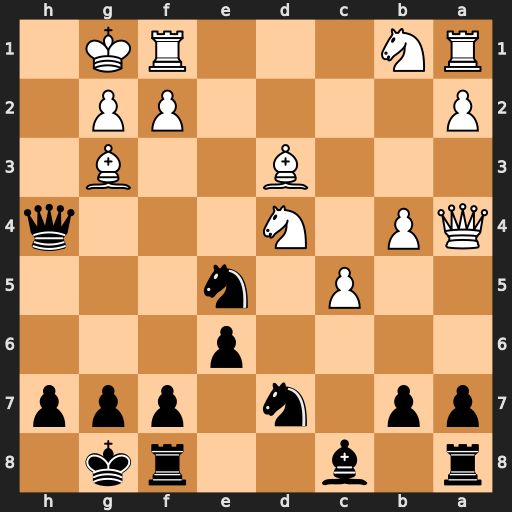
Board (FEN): r1b2rk1/pp1n1ppp/4p3/2P1n3/QP1N3q/3B2B1/P4PP1/RN3RK1
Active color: b
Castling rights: -
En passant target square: -
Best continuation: Qxd4 Bxh7+ Kxh7